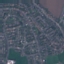
Land use / land cover class: Residential